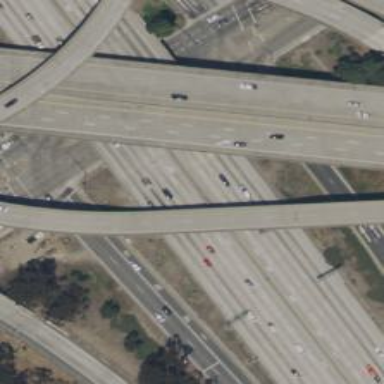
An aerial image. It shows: Motorway.